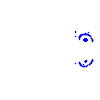
Particle: kaon